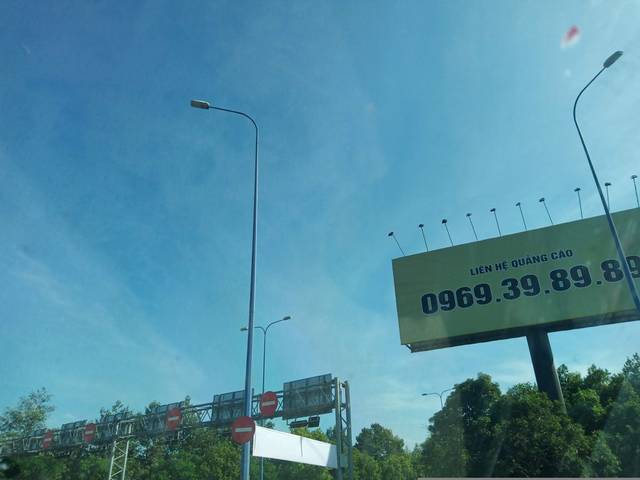
Region: Vietnam
Coordinates: 10.771, 106.717